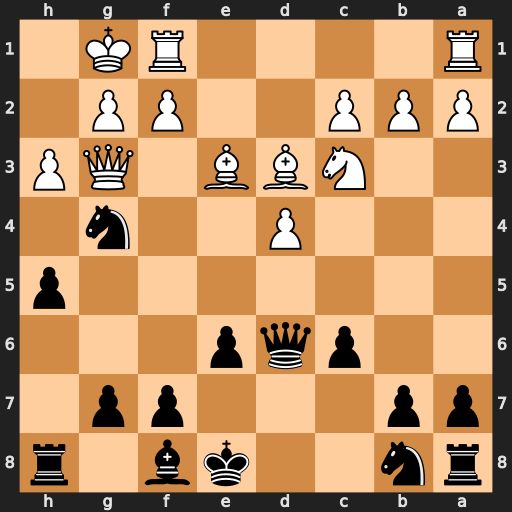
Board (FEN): rn2kb1r/pp3pp1/2pqp3/7p/3P2n1/2NBB1QP/PPP2PP1/R4RK1
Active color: b
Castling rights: kq
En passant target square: -
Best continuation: Qxg3 fxg3 Nxe3